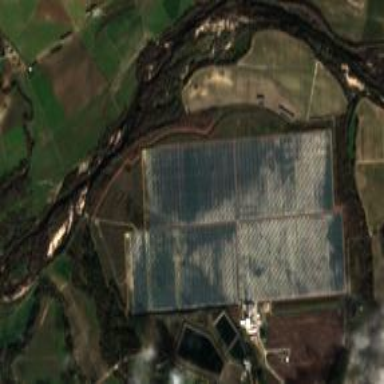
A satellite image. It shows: Industrial area with solar power plant. The plant is enclosed by fence.